Aerial crown-view tile of a tropical tree (Barro Colorado Island, Panama), acquired 20241014:
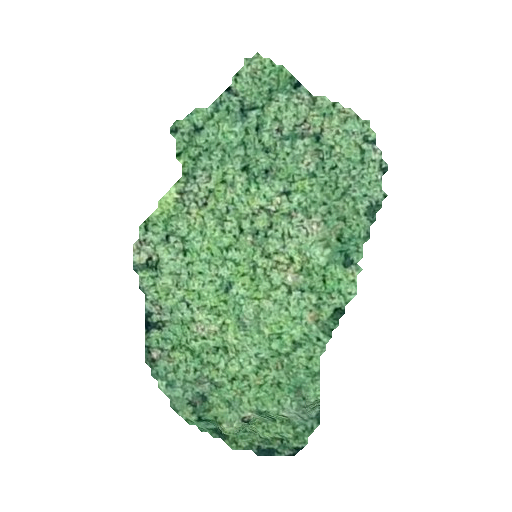
Species: Cecropia insignis
GBIF accepted scientific name: Cecropia insignis
Crown area: 104.857 m²